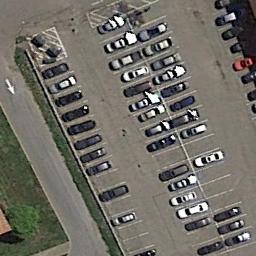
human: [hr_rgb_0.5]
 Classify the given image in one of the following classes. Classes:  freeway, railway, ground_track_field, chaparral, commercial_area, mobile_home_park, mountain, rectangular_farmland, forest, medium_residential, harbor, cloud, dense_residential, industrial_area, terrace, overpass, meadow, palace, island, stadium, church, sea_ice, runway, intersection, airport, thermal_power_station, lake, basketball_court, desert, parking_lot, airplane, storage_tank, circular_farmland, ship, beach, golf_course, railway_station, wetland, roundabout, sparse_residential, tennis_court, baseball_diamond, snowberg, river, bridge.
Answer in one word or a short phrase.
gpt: parking_lot